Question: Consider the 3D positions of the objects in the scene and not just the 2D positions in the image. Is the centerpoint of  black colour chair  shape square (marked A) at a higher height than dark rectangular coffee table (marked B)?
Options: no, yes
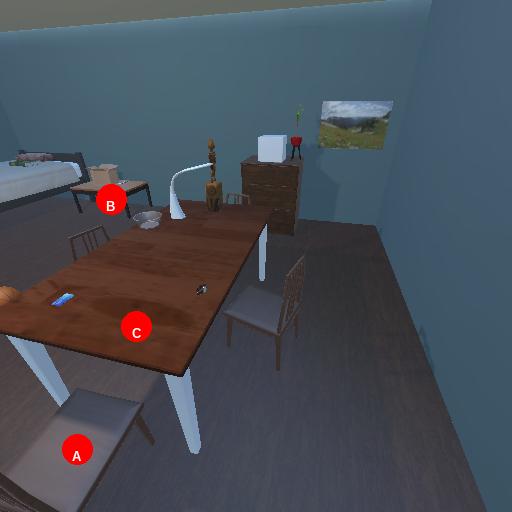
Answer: no